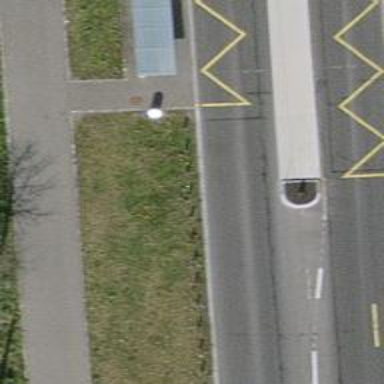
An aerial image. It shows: Bollard.